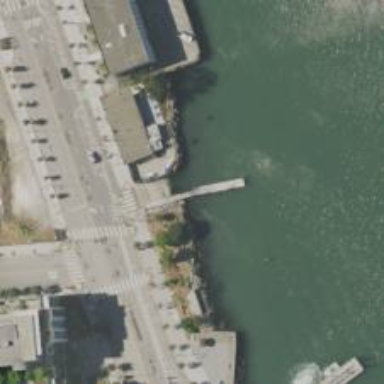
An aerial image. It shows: Footway bridge with pier structure.